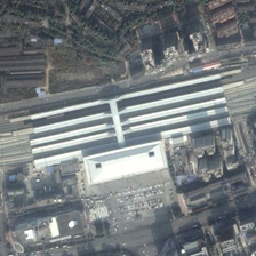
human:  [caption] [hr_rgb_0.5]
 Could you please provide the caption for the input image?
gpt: the railway station is white and well designed, surrounded by crowded buildings.

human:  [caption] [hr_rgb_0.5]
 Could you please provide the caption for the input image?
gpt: The station is white, well-designed and surrounded by crowded buildings.

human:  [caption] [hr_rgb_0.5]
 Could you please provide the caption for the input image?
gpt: The railway station is white and is well designed and surrounded by crowded buildings.

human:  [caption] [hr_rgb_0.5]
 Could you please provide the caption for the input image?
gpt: The railway station is white, well-designed and surrounded by crowded buildings.

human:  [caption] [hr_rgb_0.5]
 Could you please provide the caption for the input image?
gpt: The railway station is White and WELL designed, surrounded by crowded buildings.